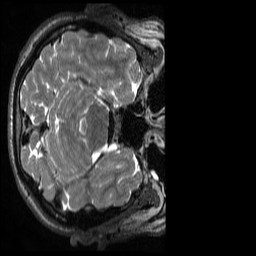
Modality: T2w
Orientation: axial
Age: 21
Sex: male